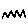
Label: zigzag